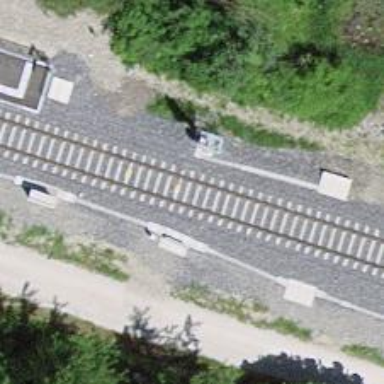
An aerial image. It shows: Railway signal.